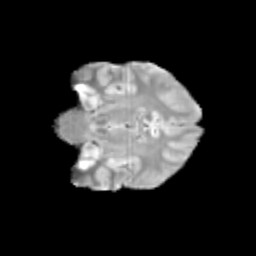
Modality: T2w
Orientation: coronal
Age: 12
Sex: male
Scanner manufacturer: siemens
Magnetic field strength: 3 T
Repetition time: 3.8 s
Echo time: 0.07 s